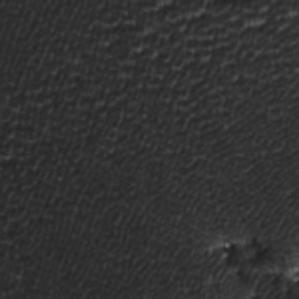
Label: frost